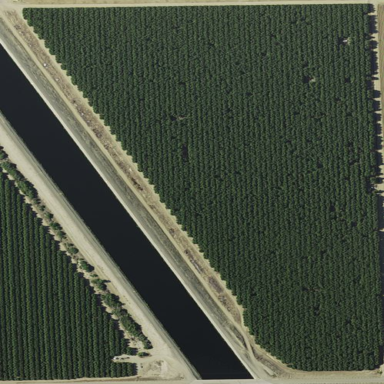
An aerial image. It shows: Orchard filled with almond trees.